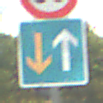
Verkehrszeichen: VorrangVorGegenverkehr
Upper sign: Geschwindigkeit60
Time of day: MorningAfternoon
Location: Outdoor (RoadRail)
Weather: PartlyCloudy
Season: NotSpecified
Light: Natural